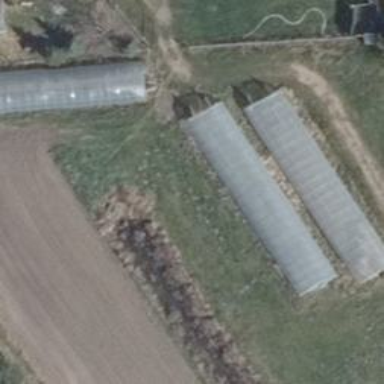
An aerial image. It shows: Greenhouse.